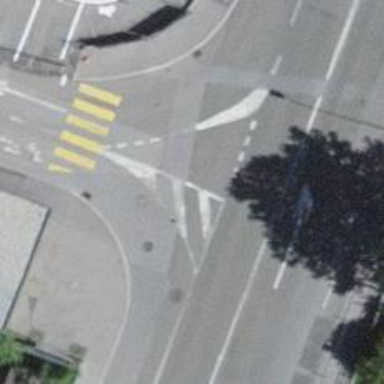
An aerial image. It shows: Zebra crossing on the road.